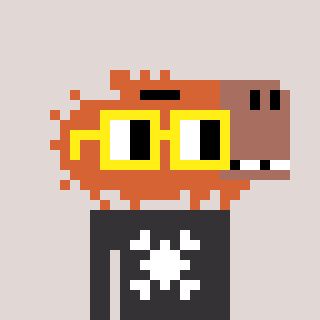
a pixel art character with square yellow glasses, a capybara-shaped head and a grayscale-colored body on a warm background